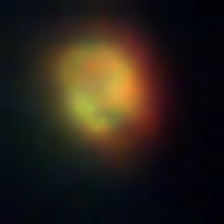
Taxon: NanoPlankton
Group: Other